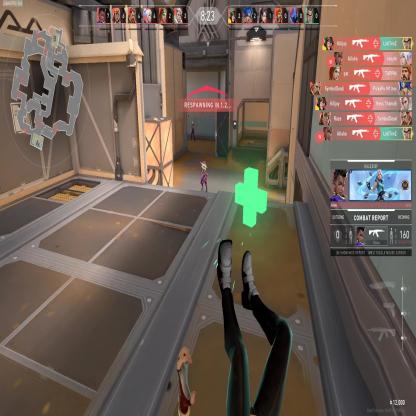
Label: enemy ; enemy